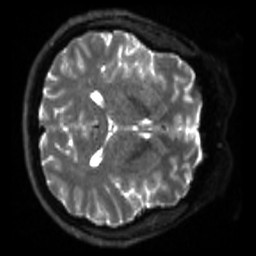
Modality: sbref
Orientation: axial
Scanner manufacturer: siemens
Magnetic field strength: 3 T
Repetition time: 4 s
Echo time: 0.0594 s